Question: I am an excel novice, and I really have no idea what I am doing...
But I have a list of 1500 names in Column A. I'd like to have a function for column C that takes each work in Column A and adds a comma between them, and displays that in Column C...
I have the names in Column A, and want to create a string of tags that will be in Column C.
Also, if it's possible to get the first letter of the last word in the string, then Column C will be made up of First Name, Last Name, First Letter of Last Name.
Any help would be great!
SAMPLE

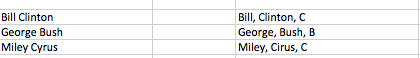
Answer: Take your pick :)
If you use this formula in Cell B1 and copy it down
'=SUBSTITUTE(A1," ",", ")&", "&LEFT(RIGHT(A1,LEN(A1)-FIND("*",SUBSTITUTE(A1," ","*",LEN(A1)-LEN(SUBSTITUTE(A1," ",""))))),1)'
then you will get the output as shown in Col B
And if you use this formula in cell C1 and copy it down
'=LEFT(A1,FIND(" ",A1)-1) & ", "&SUBSTITUTE(A1,LEFT(A1,FIND(" ",A1)-1),"")&", "&LEFT(RIGHT(A1,LEN(A1)-FIND("*",SUBSTITUTE(A1," ","*",LEN(A1)-LEN(SUBSTITUTE(A1," ",""))))),1)'
then your output will be like Col C

Put this in Cell D1 and copy it down.
'=TRIM(SUBSTITUTE(A1,RIGHT(A1,LEN(A1)-FIND("*",SUBSTITUTE(A1," ","*",LEN(A1)-LEN(SUBSTITUTE(A1," ",""))))),""))&", "&RIGHT(A1,LEN(A1)-FIND("*",SUBSTITUTE(A1," ","*",LEN(A1)-LEN(SUBSTITUTE(A1," ","")))))&", "&LEFT(RIGHT(A1,LEN(A1)-FIND("*",SUBSTITUTE(A1," ","*",LEN(A1)-LEN(SUBSTITUTE(A1," ",""))))),1)'
Output in Col D